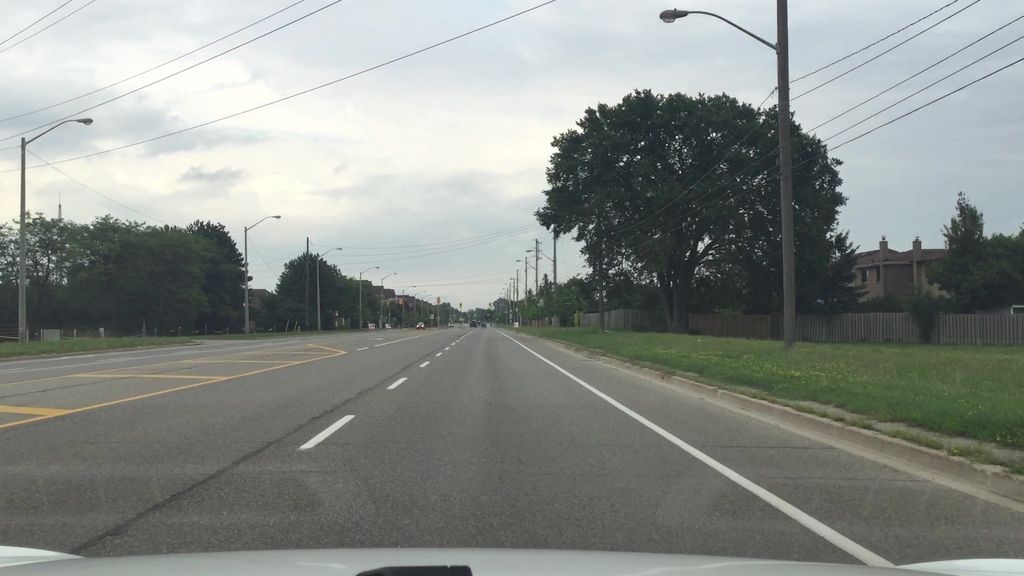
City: toronto